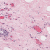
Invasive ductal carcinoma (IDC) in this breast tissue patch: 0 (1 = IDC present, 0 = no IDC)